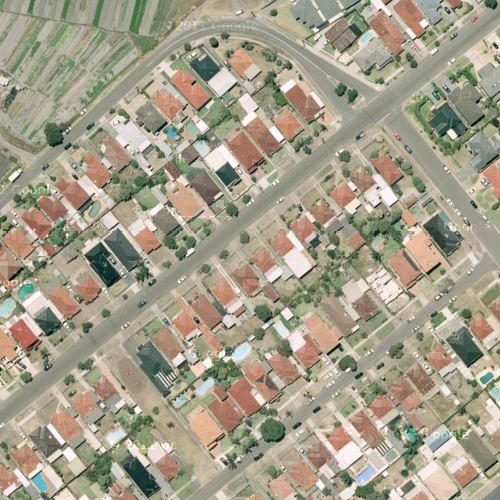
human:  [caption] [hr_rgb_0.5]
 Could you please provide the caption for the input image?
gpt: A residential area with many houses of red and orange roofs divided into rectangles by some roads .

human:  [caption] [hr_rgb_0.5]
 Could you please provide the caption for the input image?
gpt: A residential area with lots of houses divided into rectangles by some roads .

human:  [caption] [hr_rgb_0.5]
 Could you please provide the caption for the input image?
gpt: A residential area with lots of houses densely arranged .

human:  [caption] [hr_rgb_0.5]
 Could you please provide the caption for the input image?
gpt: There are many houses arranged neatly and dividede into rectangles by some roads .

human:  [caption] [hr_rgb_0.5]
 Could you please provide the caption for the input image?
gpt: Many houses arranged neatly and divided into rectangles by some roads .